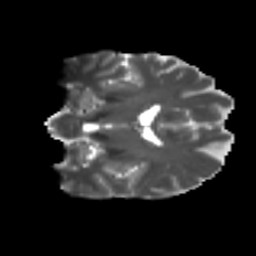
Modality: T2w
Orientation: coronal
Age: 32
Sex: male
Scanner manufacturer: ge
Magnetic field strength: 3 T
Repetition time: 7.8 s
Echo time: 0.0608 s